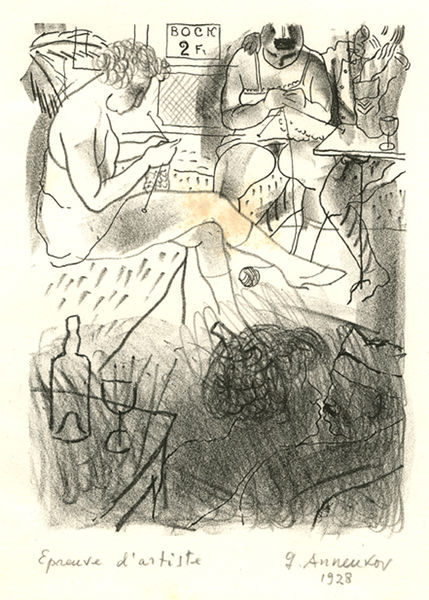
Titel: The Whorehouse, The Whorehouse
Künstler: Iurii Pavlovich (Georges) Annenkov
Standort: Amherst (Massachusetts, USA)
Institution: Mead Art Museum, Amherst College
Schlagwörter: hat, kiss, men, people, soldier, soldiers, stockings, white, women, black, face, france, gray, hair, ladies, room, sitting, table, woman, knit, sewing, wine, man, house, feet, drawing, paper, cartoon, sketch, french, couple, glass, sailor, bend, shoes, pencil, legs, bottle, picasso, shade, bock, simple, beer, kissing, bar, russian, scribble, date, block, brothel, couch, socks, knitting, advertisement, prostitutes, whores, 1928, hore, smudge, grat, kniting, yarn, wine glass, high heels, 2f, block 2f, sew, whore